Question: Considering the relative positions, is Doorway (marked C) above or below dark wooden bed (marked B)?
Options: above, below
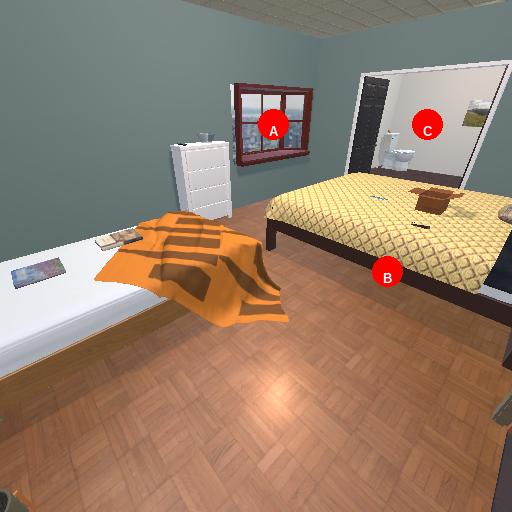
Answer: above